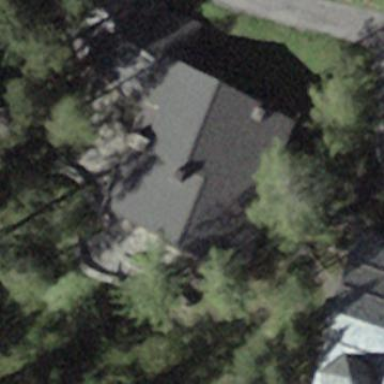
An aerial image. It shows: Building with tile roof.